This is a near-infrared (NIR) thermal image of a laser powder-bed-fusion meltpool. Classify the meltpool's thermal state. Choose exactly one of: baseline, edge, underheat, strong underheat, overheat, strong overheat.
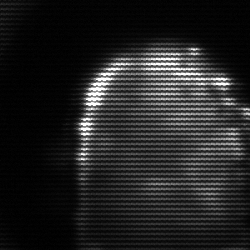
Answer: baseline